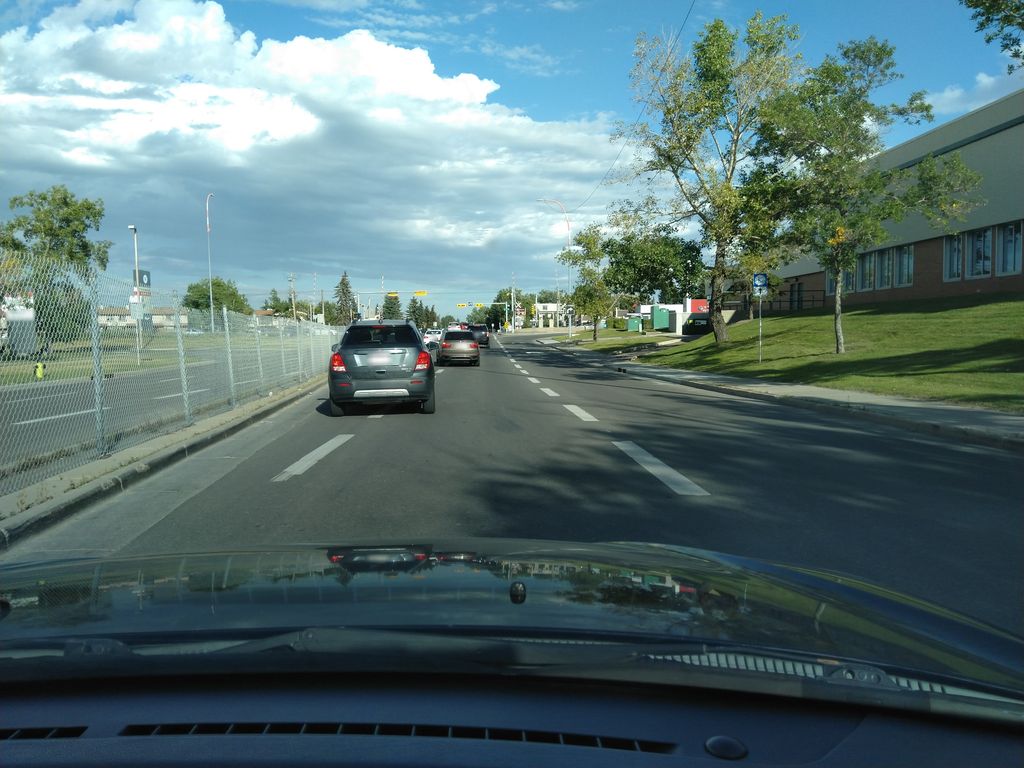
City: calgary